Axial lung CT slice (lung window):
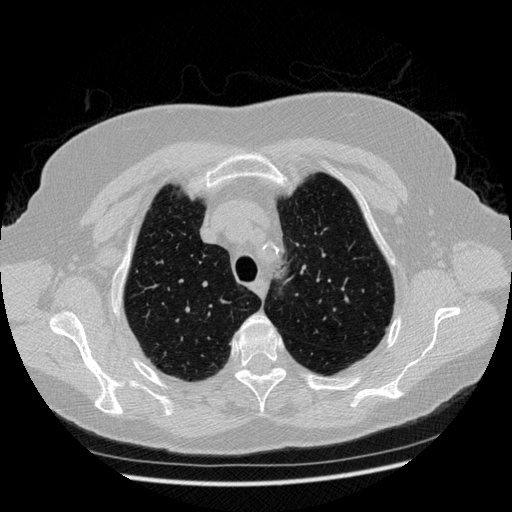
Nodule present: no